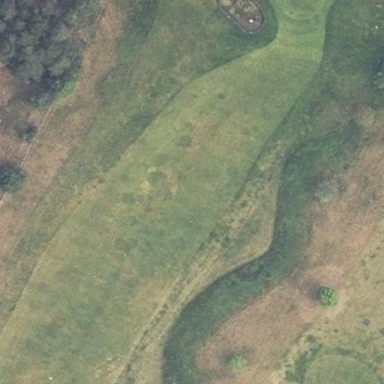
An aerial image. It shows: Golf rough area.